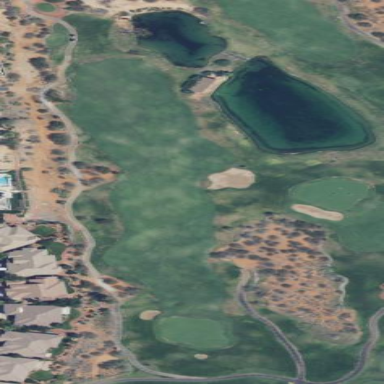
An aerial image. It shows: Area of rough grass used for golf.